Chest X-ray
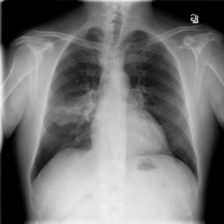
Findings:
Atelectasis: negative
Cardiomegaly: negative
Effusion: negative
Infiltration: negative
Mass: negative
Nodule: negative
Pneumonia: negative
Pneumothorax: negative
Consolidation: negative
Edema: negative
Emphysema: negative
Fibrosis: negative
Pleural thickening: negative
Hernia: negative